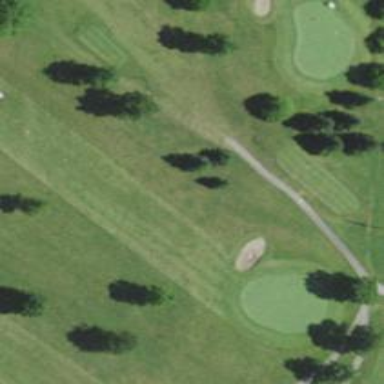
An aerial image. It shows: Golf hole.